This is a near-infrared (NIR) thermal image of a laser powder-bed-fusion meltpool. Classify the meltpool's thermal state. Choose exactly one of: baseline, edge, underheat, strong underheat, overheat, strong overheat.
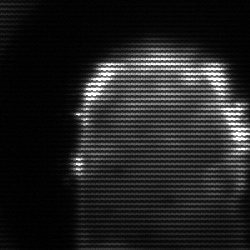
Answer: baseline